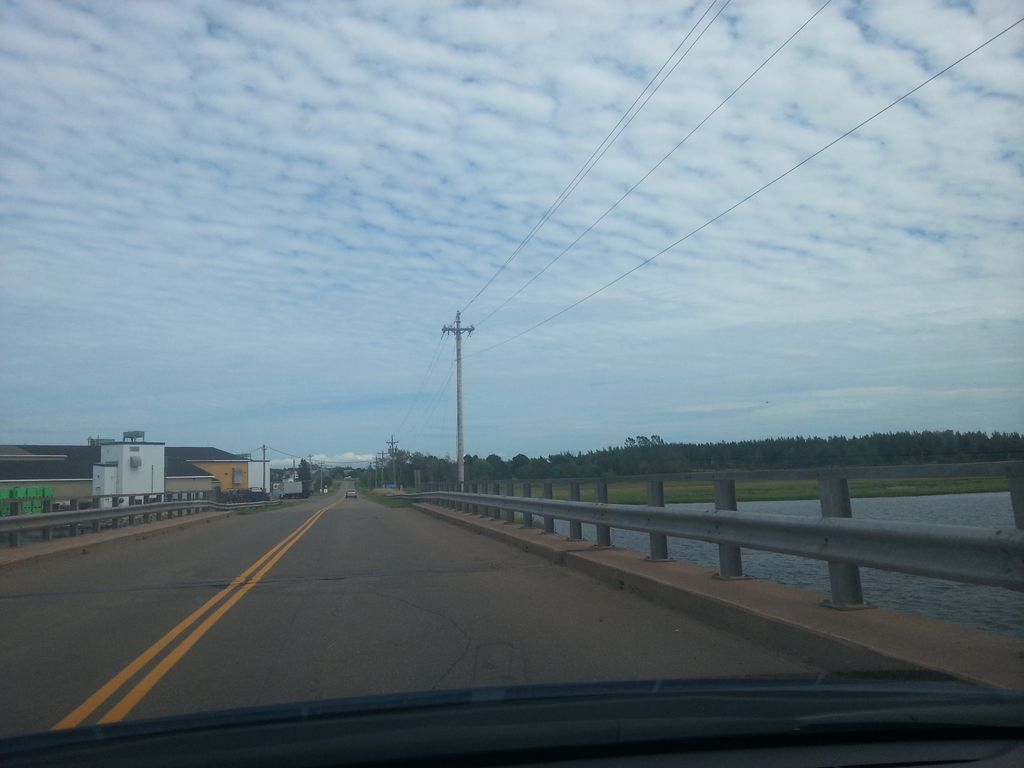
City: charlottetown